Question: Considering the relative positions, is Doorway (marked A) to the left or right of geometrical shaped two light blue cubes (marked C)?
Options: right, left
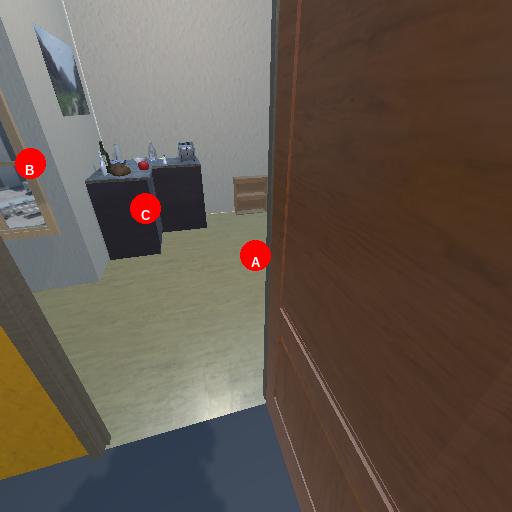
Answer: right